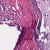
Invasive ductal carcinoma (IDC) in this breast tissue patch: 0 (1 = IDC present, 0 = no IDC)